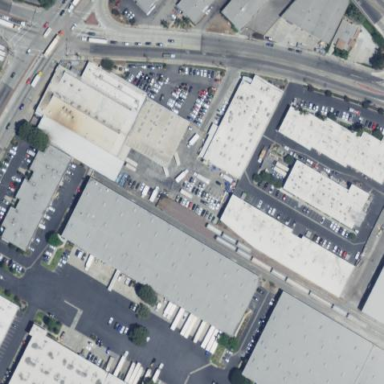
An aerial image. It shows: Industrial building.